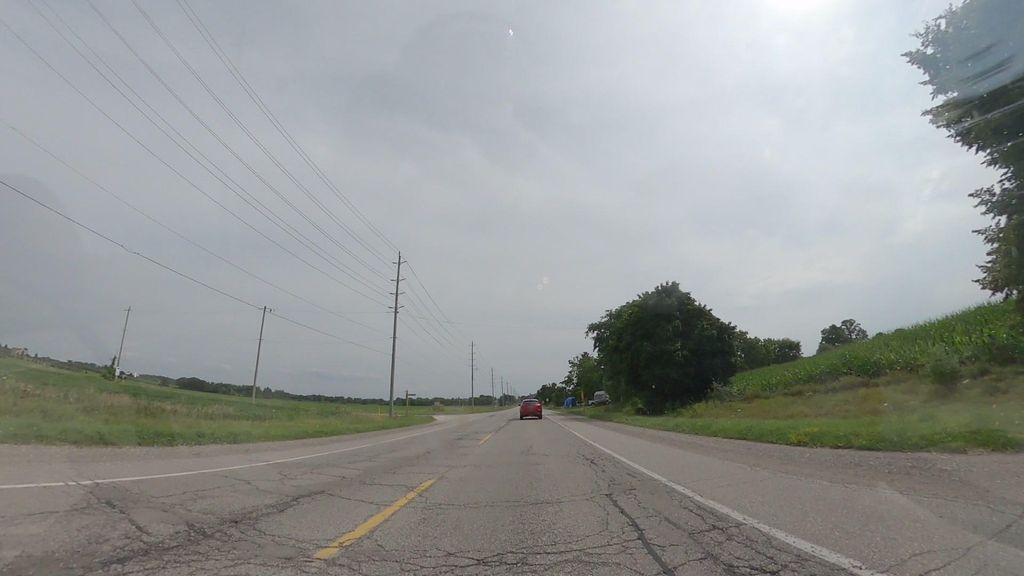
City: kitchener-waterloo